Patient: sex F, age 59
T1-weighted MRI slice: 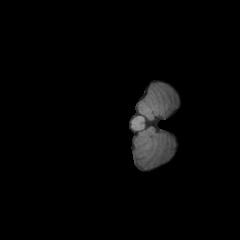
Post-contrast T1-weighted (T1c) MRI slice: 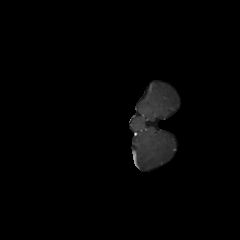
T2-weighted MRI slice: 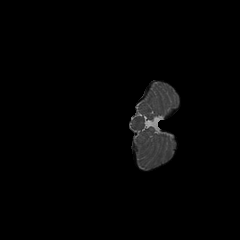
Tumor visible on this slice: no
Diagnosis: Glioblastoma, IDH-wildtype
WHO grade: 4